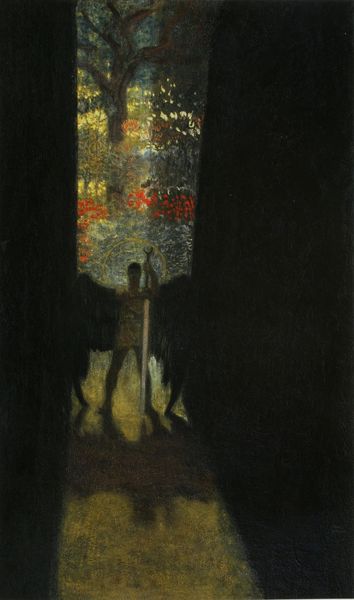
Titel: Das verlorene Paradies
Künstler: Franz von Stuck
Institution: Privatbesitz
Schlagwörter: baum, berg, blau, blätter, dunkel, flügel, gemälde, himmel, kämpfer, mann, schatten, wasser, weiß, bäume, fluss, gelb, grün, impressionismus, ocker, äste, blume, blumen, braun, bunt, grau, hell, hintergrund, licht, männer, nacht, schwarz, tür, ausblick, blüten, rot, tier, tiere, weg, wiese, beige, expressionismus, hochformat, symbolismus, richter, wand, arme, gefieder, lang, mensch, silber, stehen, hände, wache, baumstamm, natur, spiegelung, stamm, gehen, sonne, figur, gold, drei, kontrast, stock, engel, garten, vase, beine, düster, enge, gasse, perspektive, stab, pointilismus, berge, fels, farbe, schlucht, herbst, stämme, jugendstil, schmal, durchgang, blumenwiese, tor, gestalt, impression, flucht, punkte, wände, barfuss, hell dunkel, paradies, eingang, eng, gang, mond, offen, durchblick, steht, sterne, felsspalte, jugenstil, schwert, waffe, bedrohlich, tupfen, tupfer, ritter, senkrecht, heiligenschein, pforte, nimbus, krieger, wächter, eden, speer, gegenlicht, heilig, farbtupfer, erzengel, luzifer, garten eden, installation, tunnel, versperrt, spalt, spalte, hüter, dunkeö, dämonisch, sperre, schwet, himmelspforte, racheengel, arthus, batman, baum des lebens, dunke hell, schlechte auflösung, symbolsimus, wche, felss, baum wal, wald natur schwert mann ritte